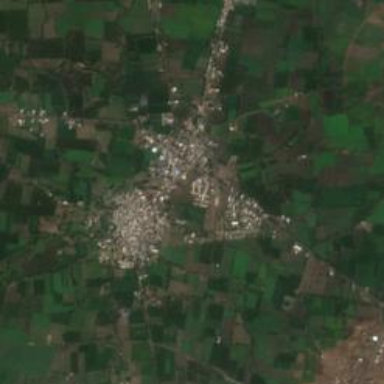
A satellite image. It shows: Town.